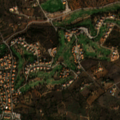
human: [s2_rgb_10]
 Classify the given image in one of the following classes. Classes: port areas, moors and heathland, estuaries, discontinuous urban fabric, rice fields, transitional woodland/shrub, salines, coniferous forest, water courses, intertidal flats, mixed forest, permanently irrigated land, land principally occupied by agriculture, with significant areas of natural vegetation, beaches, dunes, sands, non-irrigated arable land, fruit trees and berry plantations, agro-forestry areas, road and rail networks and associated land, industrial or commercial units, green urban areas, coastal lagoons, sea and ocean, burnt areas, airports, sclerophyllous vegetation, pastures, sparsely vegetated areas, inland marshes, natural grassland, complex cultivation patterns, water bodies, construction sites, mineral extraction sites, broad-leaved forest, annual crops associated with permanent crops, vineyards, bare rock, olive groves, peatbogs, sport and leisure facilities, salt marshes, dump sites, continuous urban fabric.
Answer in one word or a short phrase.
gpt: sport and leisure facilities, annual crops associated with permanent crops, sclerophyllous vegetation